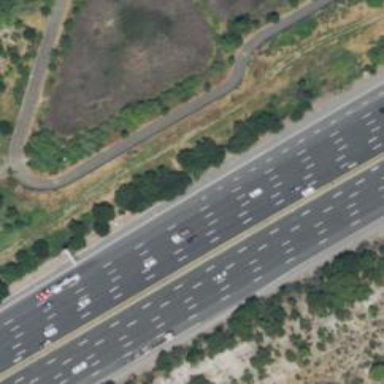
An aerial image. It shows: Motorway link.